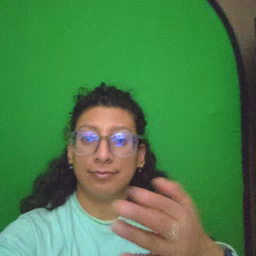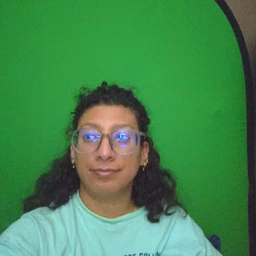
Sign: finish